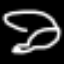
Label: frog